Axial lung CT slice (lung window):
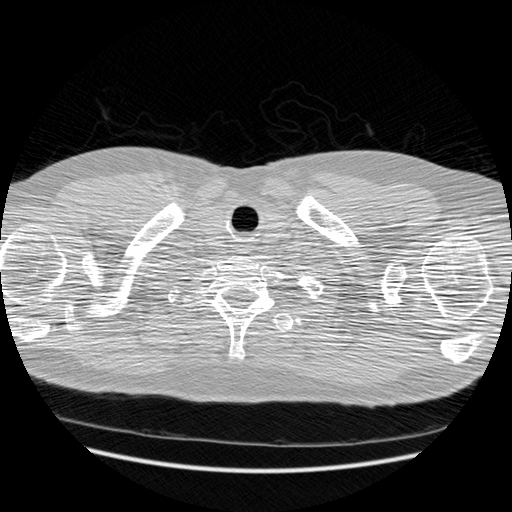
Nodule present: no